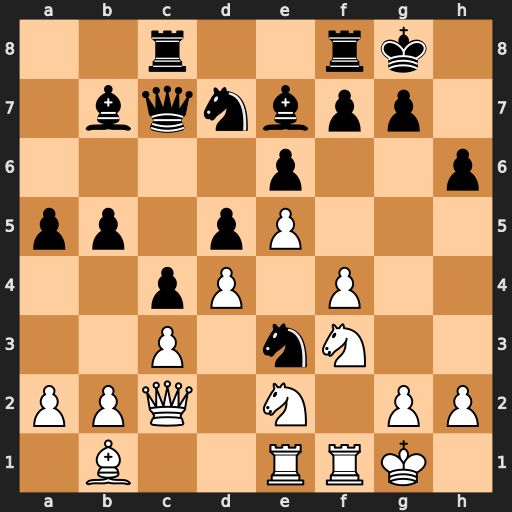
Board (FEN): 2r2rk1/1bqnbpp1/4p2p/pp1pP3/2pP1P2/2P1nN2/PPQ1N1PP/1B2RRK1
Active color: w
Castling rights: -
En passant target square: -
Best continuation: Qh7#